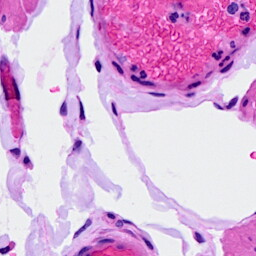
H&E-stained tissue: Breast